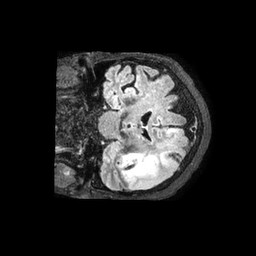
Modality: FLAIR
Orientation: coronal
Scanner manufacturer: philips
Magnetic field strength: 3 T
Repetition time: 4.8 s
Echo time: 0.34 s